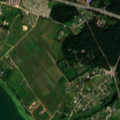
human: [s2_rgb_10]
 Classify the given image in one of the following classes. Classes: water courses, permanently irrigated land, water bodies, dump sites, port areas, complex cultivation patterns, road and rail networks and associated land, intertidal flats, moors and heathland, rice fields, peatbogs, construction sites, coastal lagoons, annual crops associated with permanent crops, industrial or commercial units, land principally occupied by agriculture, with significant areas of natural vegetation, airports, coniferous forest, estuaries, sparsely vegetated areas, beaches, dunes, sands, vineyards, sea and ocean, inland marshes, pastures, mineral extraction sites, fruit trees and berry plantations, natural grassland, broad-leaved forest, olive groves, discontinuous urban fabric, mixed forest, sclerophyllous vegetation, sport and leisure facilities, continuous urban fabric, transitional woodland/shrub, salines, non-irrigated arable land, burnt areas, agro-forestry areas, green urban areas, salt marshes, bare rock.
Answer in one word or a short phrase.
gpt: discontinuous urban fabric, complex cultivation patterns, coniferous forest, water bodies